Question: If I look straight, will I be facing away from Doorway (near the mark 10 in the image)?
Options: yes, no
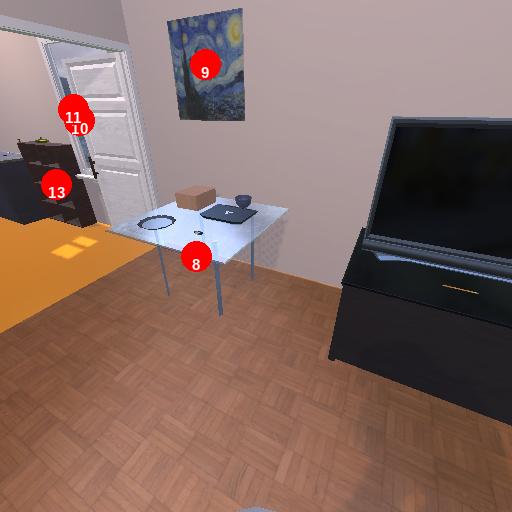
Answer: yes